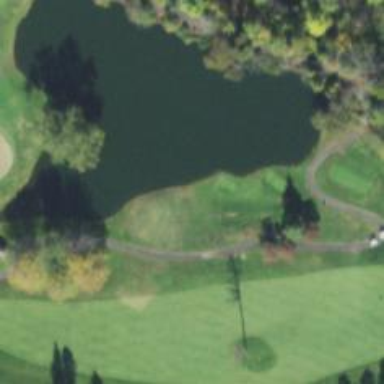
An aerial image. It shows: Water hazard on golf course. The hazard is natural water feature.